Question: I saw a similar question <URL> but I have an 'array' of radius instead of a 'number' so it couldn't use '+' operator.
The radius has 4 values: '[top, right, bottom, left]'
'''
<Stage width={width} height={height}>
<Layer>
<Rect
width={width / 2}
height={height / 2}
x={20}
y={20}
fill=""
cornerRadius={10}
shadowEnabled={true}
shadowColor="#bada41"
shadowBlur={50}
shadowOffset={{ x: 10, y: 10 }}
shadowOpacity={1}
shadow={10}
/>
<Rect
width={width / 2}
height={height / 2}
x={20}
y={20}
cornerRadius={cornerRadius}
fill="palevioletred"
/>
<Group
clipFunc={(ctx: any) => {
ctx.beginPath()
ctx.moveTo(x + cornerRadius[0], y)
ctx.lineTo(x + width - cornerRadius[0], y)
ctx.quadraticCurveTo(x + width, y, x + width, y + cornerRadius[0])
ctx.lineTo(x + width, y + height - cornerRadius[1])
ctx.quadraticCurveTo(
x + width,
y + height,
x + width - cornerRadius[1],
y + height
)
ctx.lineTo(x + cornerRadius[1], y + height)
ctx.quadraticCurveTo(x, y + height, x, y + height - cornerRadius[2])
ctx.lineTo(x, y + cornerRadius[2])
ctx.quadraticCurveTo(x, y, x + cornerRadius[3], y)
ctx.closePath()
}}
>
<Image
image={img}
width={width / 4}
height={height / 4}
x={40}
y={40}
fill="blue"
/>
</Group>
</Layer>
</Stage>
'''

Codesandbox <URL>
How can I make the inner image the same shape as the outer one?
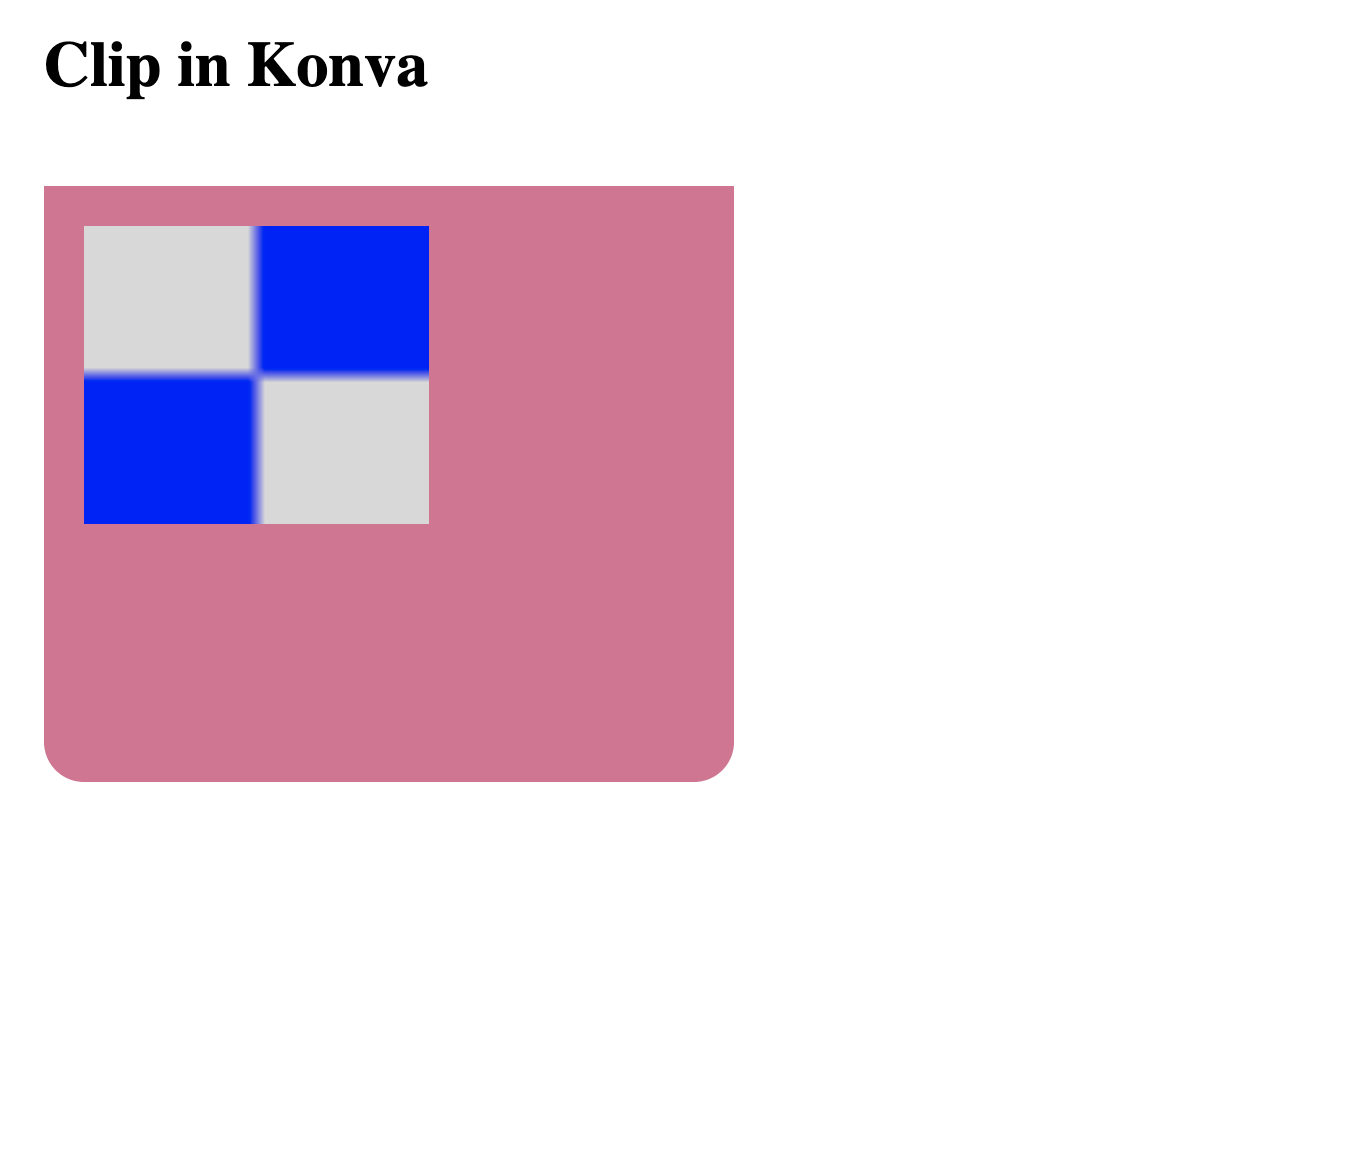
Answer: '''
export default function App() {
const  = useImage(
"data:image/png;base64,iVBORw0KGgoAAAANSUhEUgAAABQAAAAUCAMAAAC6V+0/AAAABlBMVEUAAADY2NjnFMi2AAAAAXRSTlMAQObYZgAAABVJREFUGNNjYIQDBgQY0oLDxBsIQQCltADJNa/7sQAAAABJRU5ErkJggg=="
);
const width = window.innerWidth;
const height = window.innerHeight;
const x = 20;
const y = 20;
const cornerRadius = [0, 0, 20, 20];
const imageWidth = width / 4;
const imageHeight = height / 4;
return (
<div className="App">
<h1
style={{
paddingLeft: 20
}}
>
Clip in Konva
</h1>
<Stage width={width} height={height}>
<Layer>
<Rect
width={width / 2}
height={height / 2}
x={20}
y={20}
fill=""
cornerRadius={10}
shadowEnabled={true}
shadowColor="#bada41"
shadowBlur={50}
shadowOffset={{ x: 10, y: 10 }}
shadowOpacity={1}
shadow={10}
/>
<Rect
width={width / 2}
height={height / 2}
x={20}
y={20}
cornerRadius={cornerRadius}
fill="palevioletred"
/>
<Group
x={40}
y={40}
clipFunc={(ctx: any) => {
ctx.beginPath();
let topLeft = 0;
let topRight = 0;
let bottomLeft = 0;
let bottomRight = 0;
if (typeof cornerRadius === "number") {
topLeft = topRight = bottomLeft = bottomRight = Math.min(
cornerRadius,
width / 2,
height / 2
);
} else {
topLeft = Math.min(
cornerRadius[0] || 0,
imageWidth / 2,
imageHeight / 2
);
topRight = Math.min(
cornerRadius[1] || 0,
imageWidth / 2,
imageHeight / 2
);
bottomRight = Math.min(
cornerRadius[2] || 0,
imageWidth / 2,
imageHeight / 2
);
bottomLeft = Math.min(
cornerRadius[3] || 0,
imageWidth / 2,
imageHeight / 2
);
}
ctx.moveTo(topLeft, 0);
ctx.lineTo(imageWidth - topRight, 0);
ctx.arc(
imageWidth - topRight,
topRight,
topRight,
(Math.PI * 3) / 2,
0,
false
);
ctx.lineTo(imageWidth, imageHeight - bottomRight);
ctx.arc(
imageWidth - bottomRight,
imageHeight - bottomRight,
bottomRight,
0,
Math.PI / 2,
false
);
ctx.lineTo(bottomLeft, imageHeight);
ctx.arc(
bottomLeft,
imageHeight - bottomLeft,
bottomLeft,
Math.PI / 2,
Math.PI,
false
);
ctx.lineTo(0, topLeft);
ctx.arc(
topLeft,
topLeft,
topLeft,
Math.PI,
(Math.PI * 3) / 2,
false
);
ctx.closePath();
}}
>
<Image
image={img}
width={imageWidth}
height={imageHeight}
fill="blue"
/>
</Group>
</Layer>
</Stage>
</div>
);
}
'''
Demo: <URL>
> Gotcha: The 'x' & 'y' attribute on 'Image' should be removed & placed on 'Group' component.